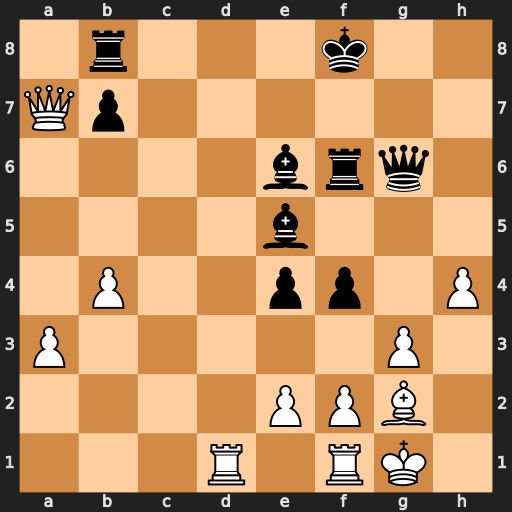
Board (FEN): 1r3k2/Qp6/4brq1/4b3/1P2pp1P/P5P1/4PPB1/3R1RK1
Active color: w
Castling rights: -
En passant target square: -
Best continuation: Qc5+ Kg7 Qxe5